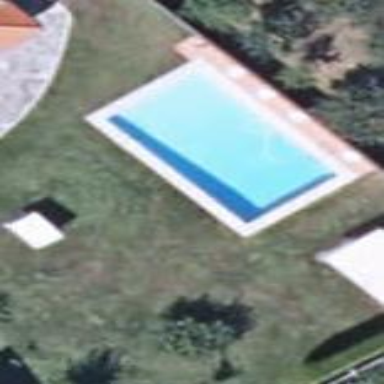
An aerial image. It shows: Swimming pool located in leisure land.